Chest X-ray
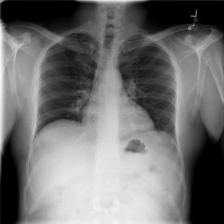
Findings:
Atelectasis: negative
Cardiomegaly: negative
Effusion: negative
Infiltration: negative
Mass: negative
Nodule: negative
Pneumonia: negative
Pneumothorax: negative
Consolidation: negative
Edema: negative
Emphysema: negative
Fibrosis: negative
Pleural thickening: negative
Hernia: negative